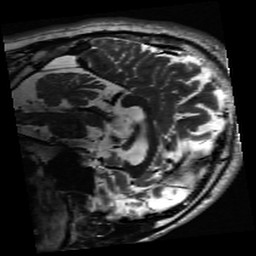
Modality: inplaneT2
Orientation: sagittal